Interaction volume radius: 5 \u00c5
Interaction volume height: 40 \u00c5
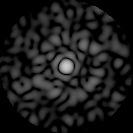
Disorder parameter: 0.8317